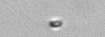
Label: nanoplankton_mix